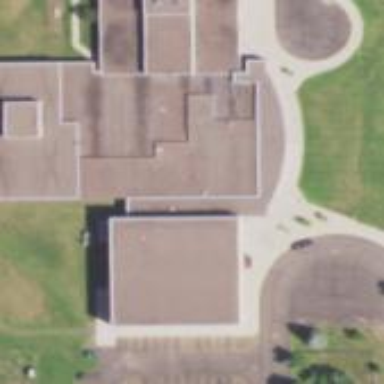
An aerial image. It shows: School building.